Aerial crown-view tile of a tropical tree (Barro Colorado Island, Panama), acquired 20250715:
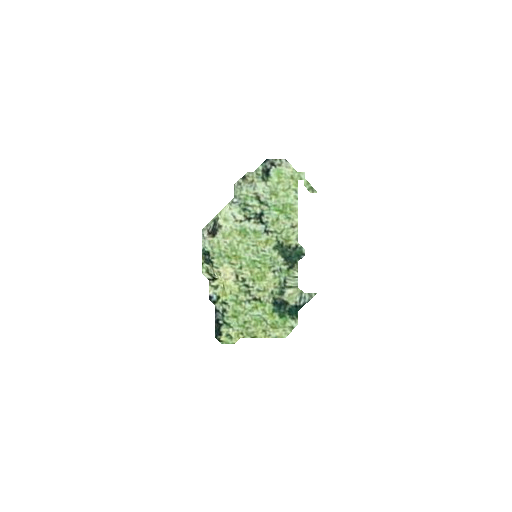
Species: Alseis blackiana
GBIF accepted scientific name: Alseis blackiana
Crown area: 21.308 m²